Question: I have an int value that can range from -148 to 10 and I'm trying to map this value to a color in the following gradient:
- - - - - - - -
Visually, my color gradient looks like this:
My first thought was to break the range (-148 to 10) down into smaller groups that correspond to these eight colors but that obviously results in multiple values translating into the same color. I'd like to make use of many more or even all the colors in this gradient but I'm not sure how to go about doing this. Can anyone offer some advice? For what it's worth, I'm working in C#/.NET so I need to translate my int into RGB values.
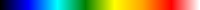
Answer: Did you mean a mapping function like this?
(The Transparent entry in the colors list is a dummy in the case of value 10 where color1 is taken from the 9th entry of the list)
> '''
Color[] colors = new Color[] { Colors.Black, Colors.Blue, Colors.Cyan, Colors.Green, Colors.Yellow, Colors.Orange, Colors.Red, Colors.White, Colors.Transparent };
public Color IntToColor(int i)
{
float scaled = (float)(i + 148) / 158 * 7;
Color color0 = colors[(int)scaled];
Color color1 = colors[(int)scaled + 1];
float fraction = scaled - (int)scaled;
Color result = new Color();
result.R = (byte)((1 - fraction) * (float)color0.R + fraction * (float)color1.R);
result.G = (byte)((1 - fraction) * (float)color0.G + fraction * (float)color1.G);
result.B = (byte)((1 - fraction) * (float)color0.B + fraction * (float)color1.B);
result.A = 255;
return result;
}
'''
P.S.: For simplicity there is no check for the [-148:10] range
P.P.S.: I know my code will not win any beauty contest.